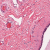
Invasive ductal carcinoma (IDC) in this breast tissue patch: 0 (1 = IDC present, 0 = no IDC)